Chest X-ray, PA view. Patient: 49 years old, sex F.
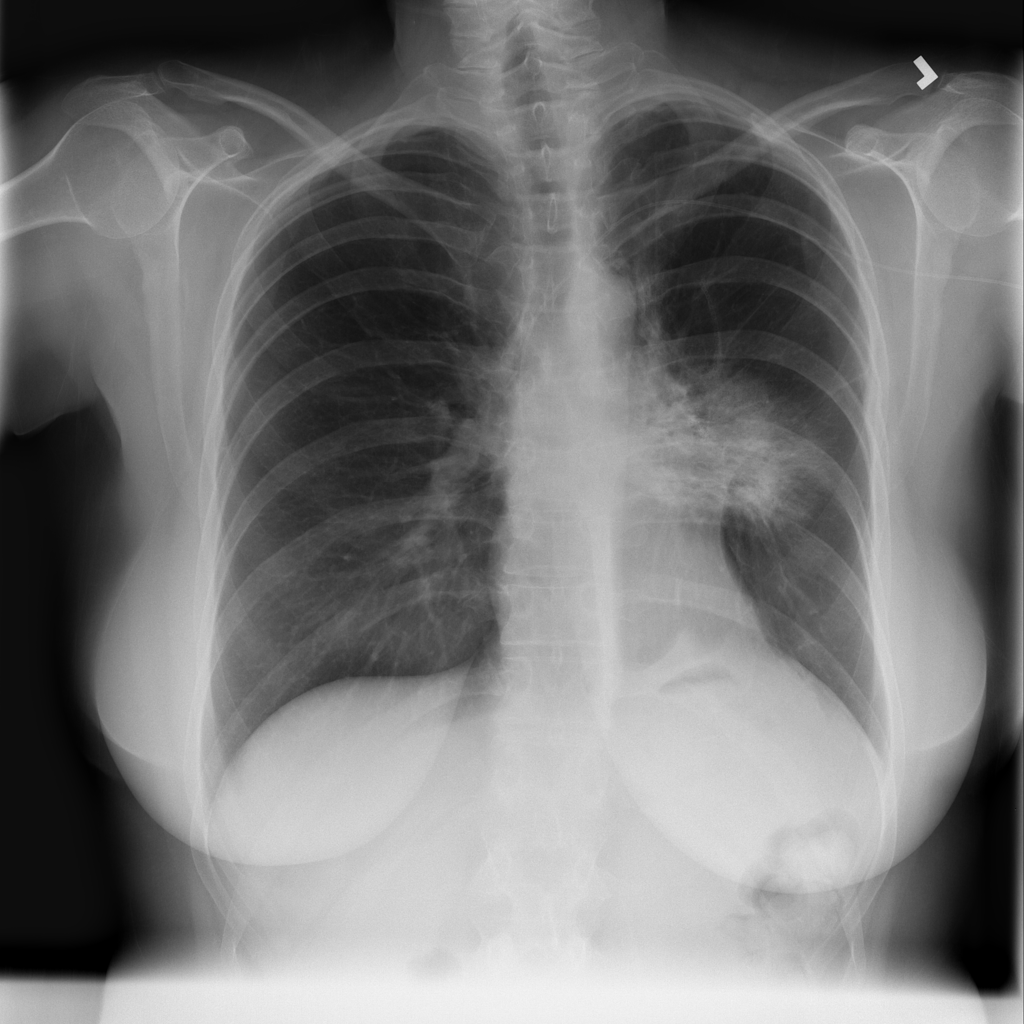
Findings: Consolidation, Infiltration, Mass